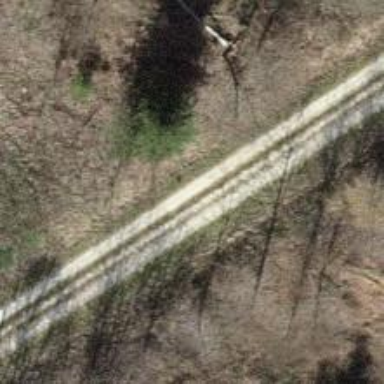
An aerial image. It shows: Track with grade2 tracktype.